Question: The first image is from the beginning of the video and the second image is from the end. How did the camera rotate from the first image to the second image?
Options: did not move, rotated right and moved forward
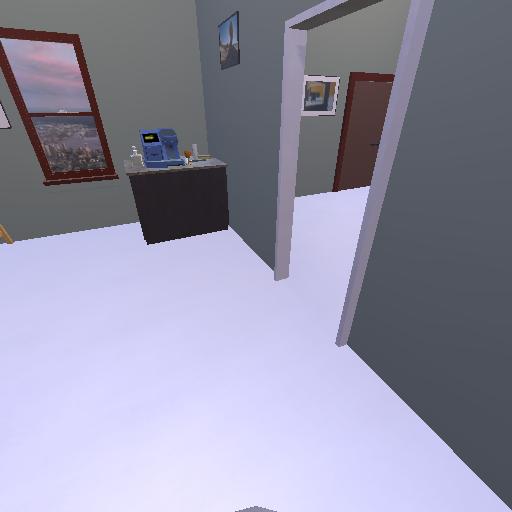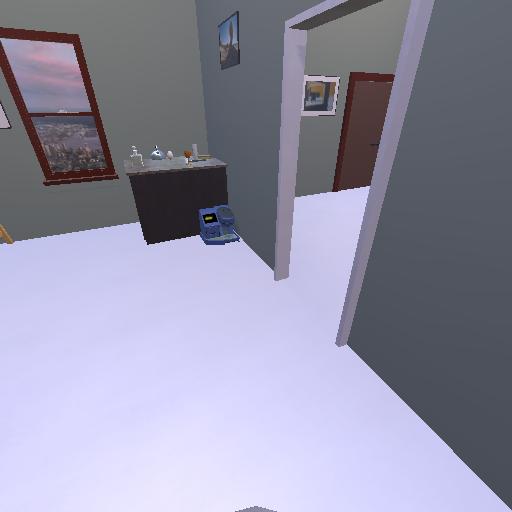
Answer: did not move